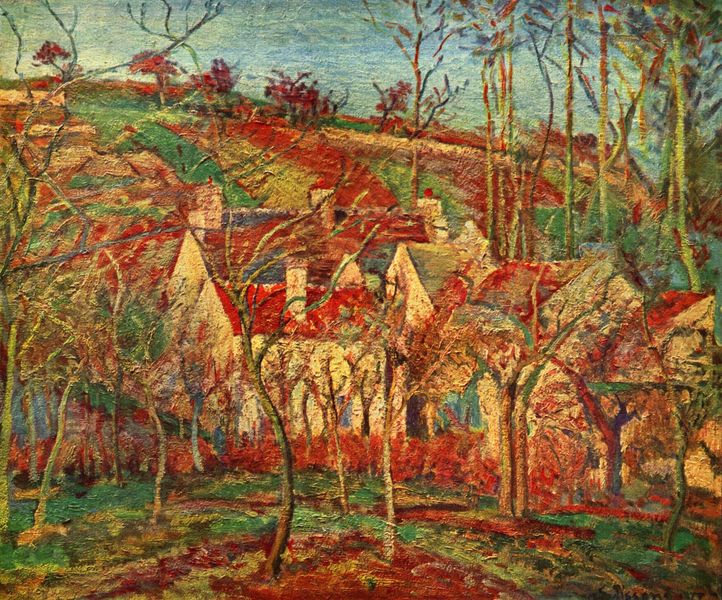
Titel: Die roten Dächer
Künstler: Camille Pissarro
Standort: Paris
Institution: Musée d'Orsay
Schlagwörter: baum, berg, blau, blätter, gemälde, himmel, laub, weiß, wolken, bäume, cezanne, gelb, grün, impressionismus, landschaft, ocker, stadt, äste, braun, bunt, fenster, flou, holz, impressionisme, kreide, licht, orange, pastell, schwarz, tür, vordergrund, zeichnung, dach, gebäude, gras, haus, park, rot, weg, wiese, wolke, beige, malerei, teppich, öl, ast, birke, birken, erde, feld, felder, horizont, häuser, hügel, natur, zweige, wiesen, boden, stickerei, kontrast, wald, anhöhe, kamin, kamine, schornstein, garten, ort, acker, berge, hang, dorf, dächer, giebel, schornsteine, bauernhof, herbst, hof, winter, ölgemälde, stämme, jaune, vert, frühling, leuchten, impression, eingang, village, himmeö, zweig, leinwand, maison, rouge, obstbäume, siedlung, kräftig, arbre, bosquet, bois, ciel, foret, nature, paysage, peinture, bergwiese, ferme, weberei, bleu, montagne, campagne, champ, weinberg, postimpressionismus, maisons, satteldächer, cheminée, fenêtre, toit, pissarro, couleur, touche, arbres, chalet, couleurs, réalisme, terre, hiver, tuiles, herbe, automne, colline, toits, feuilles, pastel, cubisme, champs, branches, pré, verger, long, buissons, bauerndorf, pissaro, hameau, kamion, collines, vallée, touches, caché, cheminées, plantations, coline, pastel gras, brique, prés, tuilr, tuile, isolé, toit rouge, vert rouge, impressinnisme, bleur, torsion, manoir, chemine, chaps, cezanna